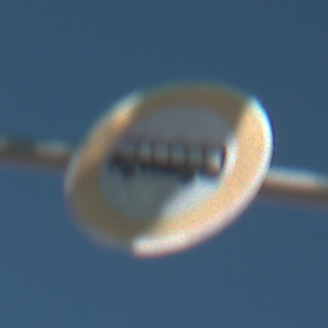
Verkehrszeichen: VerbotKraftomnibusse
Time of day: MorningAfternoon
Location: Outdoor (Special)
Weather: Clear
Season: NotSpecified
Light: Natural